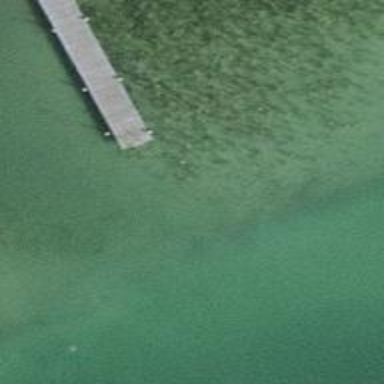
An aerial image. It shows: Man-made pier.